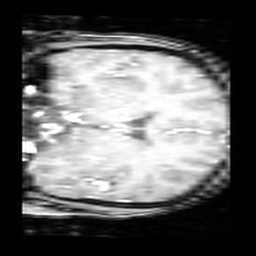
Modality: inplaneT1
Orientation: coronal
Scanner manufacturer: ge
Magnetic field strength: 3 T
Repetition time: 0.2 s
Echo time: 0.0036 s